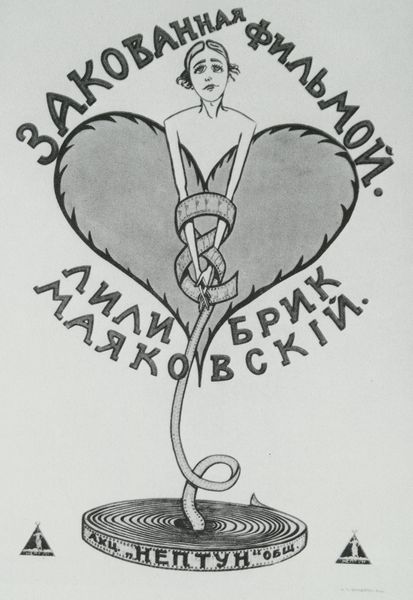
Titel: Plakat zum Film mit Lili Brik "Vom Film gefesselt"
Künstler: Wladimir Majakowskij
Standort: (Seriendruck)
Schlagwörter: akt, nackt, weiß, dreieck, mädchen, frau, frisur, grau, mund, schwarz, zeichnung, schleife, arme, augen, band, falten, gesicht, hals, hände, auge, fransen, haare, locken, mittelscheitel, scheitel, schrift, russland, abstrakt, grafik, graphik, linien, werbung, karikatur, dünn, umriss, gestalt, foto, dürr, illustration, schwarzweiß, text, buchstabe, buchstaben, plakat, reklame, titelbild, poster, rolle, film, kino, gebunden, herz, binden, liebeskummer, graustufen, dreiecke, symbole, filmplakat, russisch, mager, fessel, schirft, aufsteigen, meter, agen, gefesselt, messen, neptun, kyrillisch, entsteigen, kyrilisch, filmrolle, filmstreifen, maßband, filmlente, umwickelt, metermaß, symbolisten, majakowski, cyrillisch, zyrillisch, sakowanna, naptun, verschlungene liebe, liebesfilm